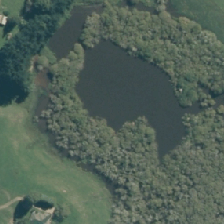
Land cover: lake_pond